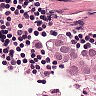
Metastatic tissue present: yes